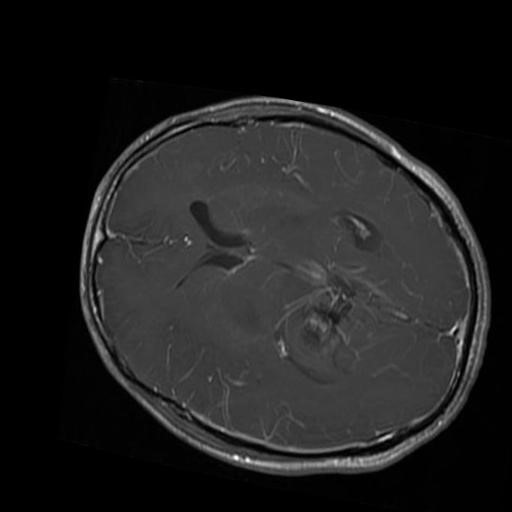
Label: brain_glioma